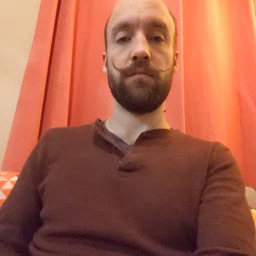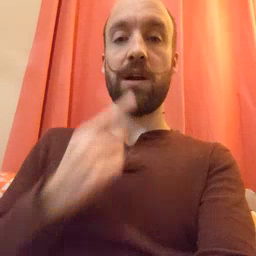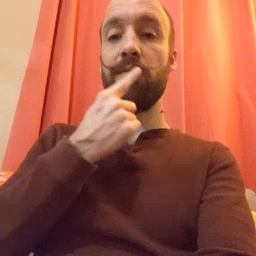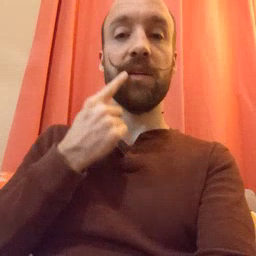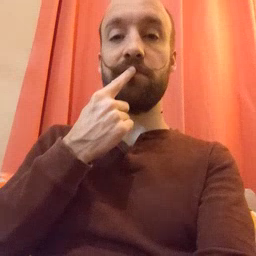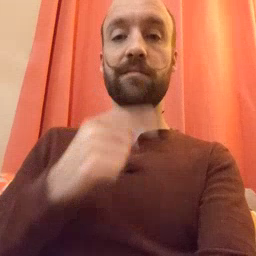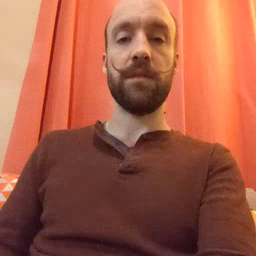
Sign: lips